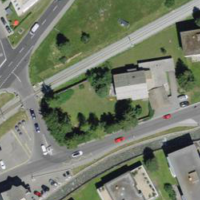
EUNIS habitat code: 54
Species observed at this site:
Anthocharis cardamines
Alnus incana
Corizus hyoscyami
Pholidoptera griseoaptera
Dolycoris baccarum
Gonepteryx rhamni
Cichorium intybus
Phyllopertha horticola
Vanessa atalanta
Myathropa florea
Nucifraga caryocatactes
Bombus terrestris